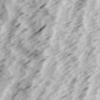
Label: not_dusty